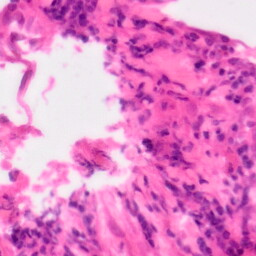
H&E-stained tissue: Colon